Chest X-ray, PA view. Patient: 41 years old, sex F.
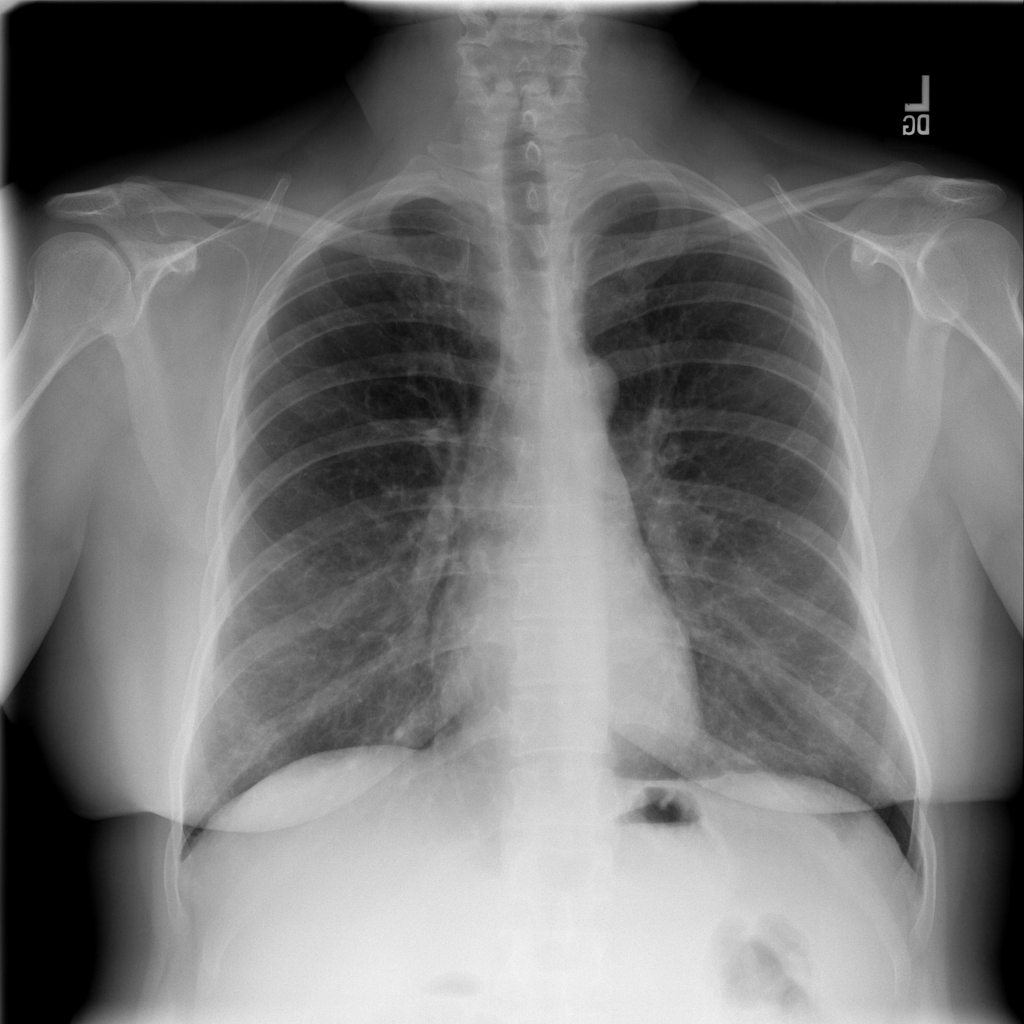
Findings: Pneumothorax